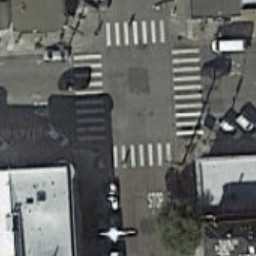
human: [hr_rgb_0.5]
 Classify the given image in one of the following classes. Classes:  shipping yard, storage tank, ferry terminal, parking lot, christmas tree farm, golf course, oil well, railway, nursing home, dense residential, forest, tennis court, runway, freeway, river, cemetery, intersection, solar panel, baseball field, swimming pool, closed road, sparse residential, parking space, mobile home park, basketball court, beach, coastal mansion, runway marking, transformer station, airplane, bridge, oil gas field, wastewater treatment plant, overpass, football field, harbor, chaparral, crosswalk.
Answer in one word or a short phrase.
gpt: crosswalk